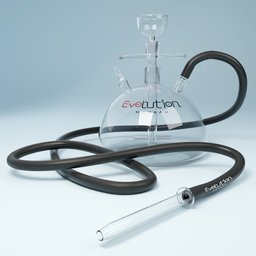
Label: tools